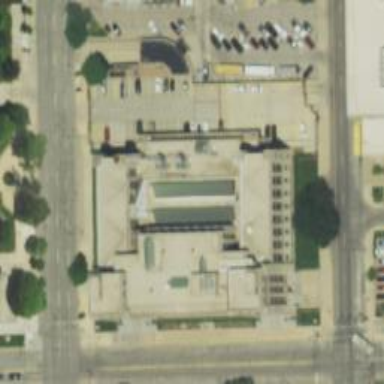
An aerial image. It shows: Government office.